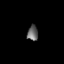
Tissue: lung
Cell type: Endothelial cells
Senescence score: 0.6091
Nuclear area (px): 158
Mean DAPI intensity: 103.456